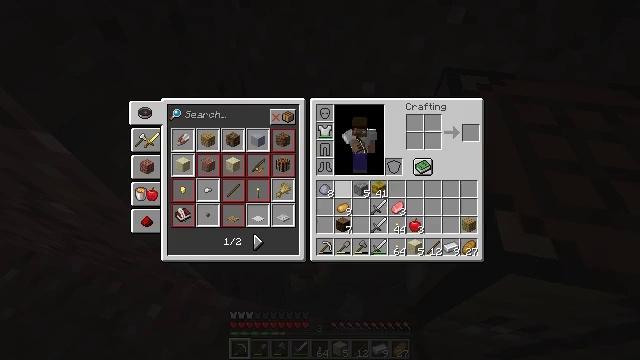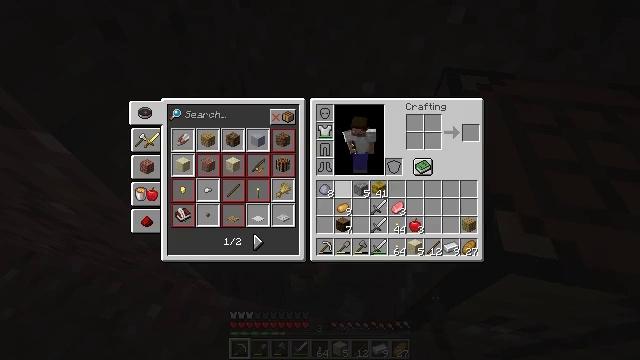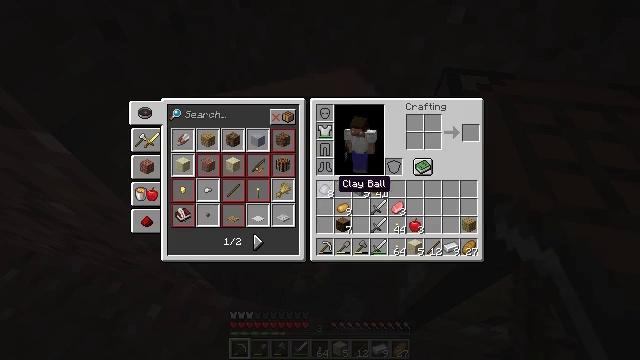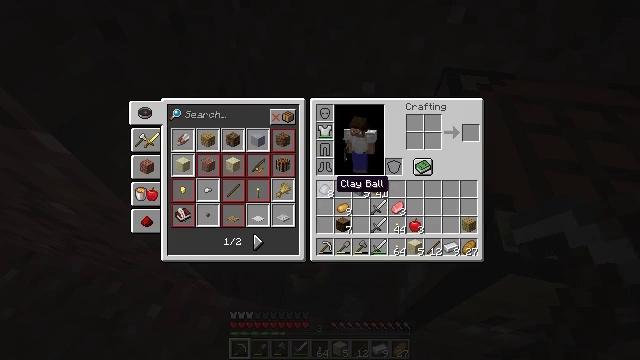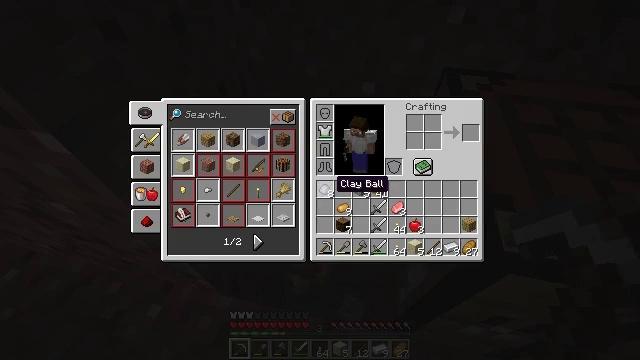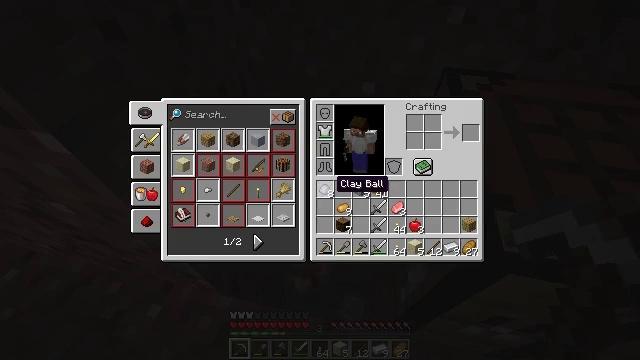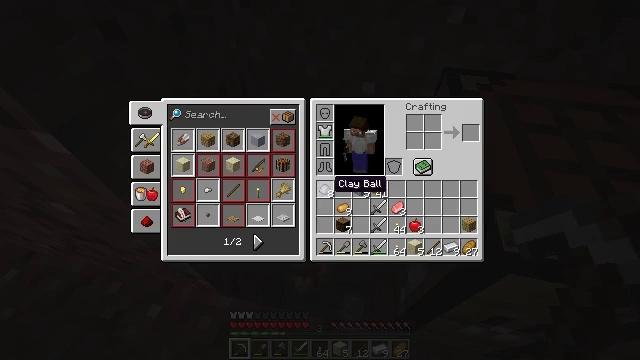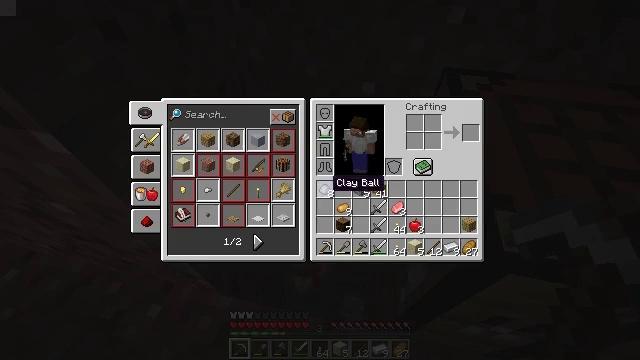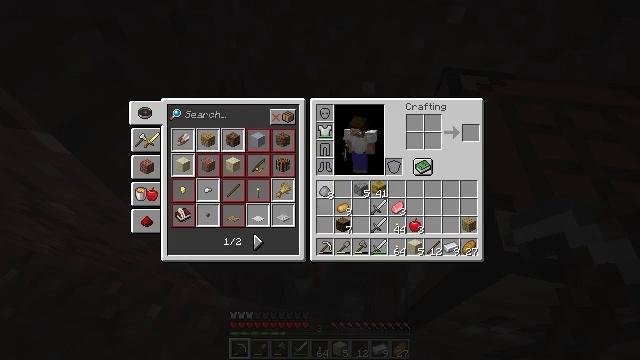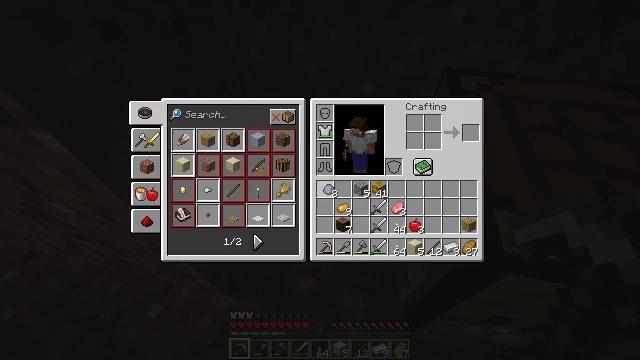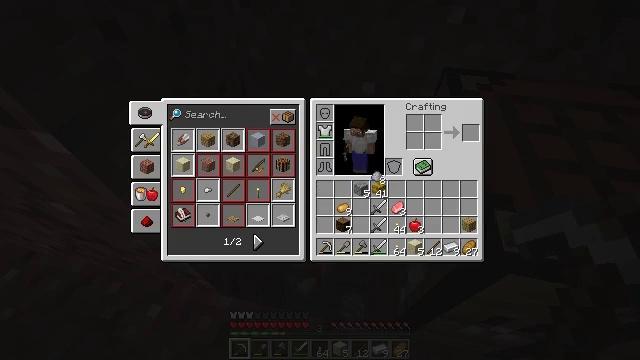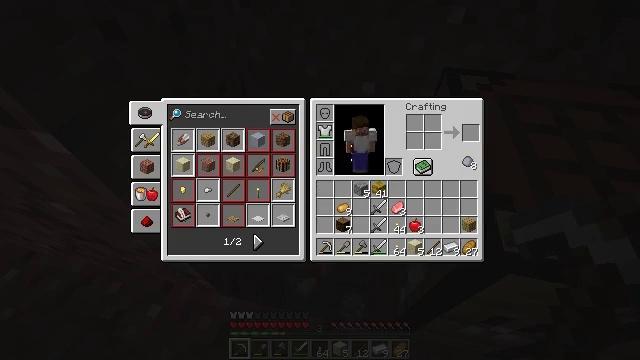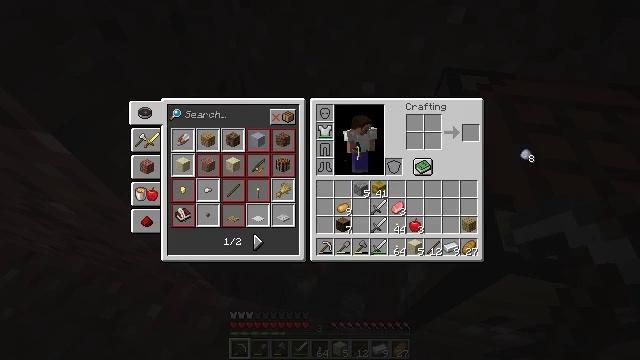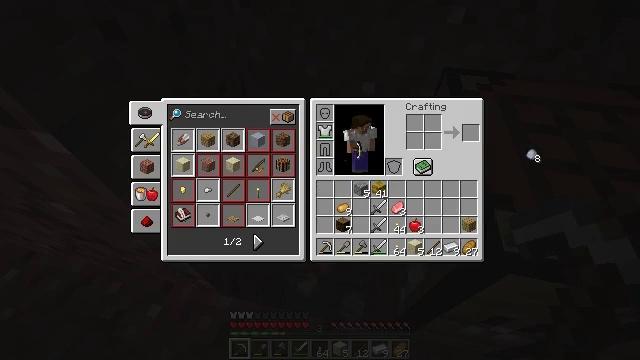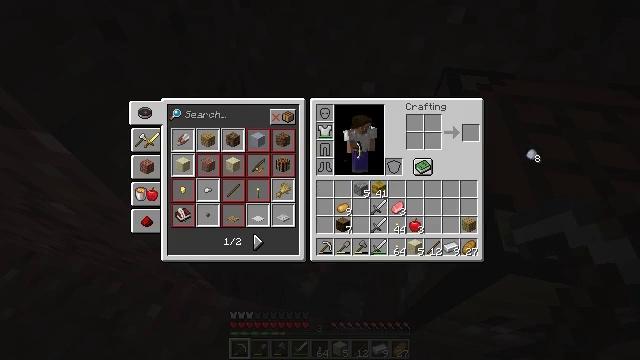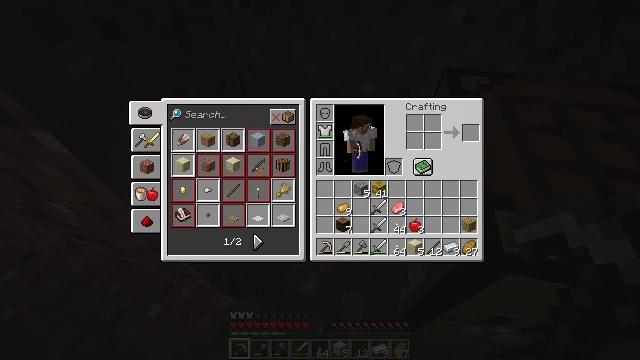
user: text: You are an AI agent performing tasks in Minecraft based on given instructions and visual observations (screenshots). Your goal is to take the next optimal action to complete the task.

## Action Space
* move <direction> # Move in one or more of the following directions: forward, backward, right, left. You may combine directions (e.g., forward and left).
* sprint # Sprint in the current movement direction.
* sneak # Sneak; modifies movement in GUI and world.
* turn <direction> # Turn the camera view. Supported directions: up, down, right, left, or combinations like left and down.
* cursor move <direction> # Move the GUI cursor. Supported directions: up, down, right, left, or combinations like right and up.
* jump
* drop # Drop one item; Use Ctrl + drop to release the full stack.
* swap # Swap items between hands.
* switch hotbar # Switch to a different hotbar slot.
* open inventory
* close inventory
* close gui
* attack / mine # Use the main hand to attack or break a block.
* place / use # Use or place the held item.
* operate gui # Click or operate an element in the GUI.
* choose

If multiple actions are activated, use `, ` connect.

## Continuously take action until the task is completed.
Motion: motion action
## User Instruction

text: Drop a clay ball.
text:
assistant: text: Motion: cursor move left, open gui
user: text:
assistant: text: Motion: no_op
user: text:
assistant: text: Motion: no_op
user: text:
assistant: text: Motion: no_op
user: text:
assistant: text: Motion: no_op
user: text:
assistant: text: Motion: no_op
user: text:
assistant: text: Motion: no_op
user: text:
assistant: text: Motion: operate gui
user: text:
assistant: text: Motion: operate gui
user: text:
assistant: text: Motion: cursor move right and up
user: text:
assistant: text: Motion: cursor move right and up
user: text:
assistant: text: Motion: cursor move right and up
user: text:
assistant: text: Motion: operate gui
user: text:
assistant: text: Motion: operate gui
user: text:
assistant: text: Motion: cursor move left
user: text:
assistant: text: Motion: cursor move left and down
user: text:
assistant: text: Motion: cursor move left and down
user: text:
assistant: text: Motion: cursor move left
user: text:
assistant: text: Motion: cursor move left
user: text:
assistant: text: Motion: no_op